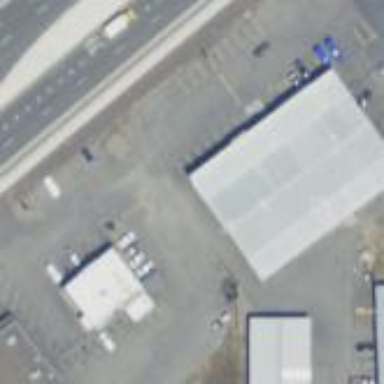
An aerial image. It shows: Commercial building.